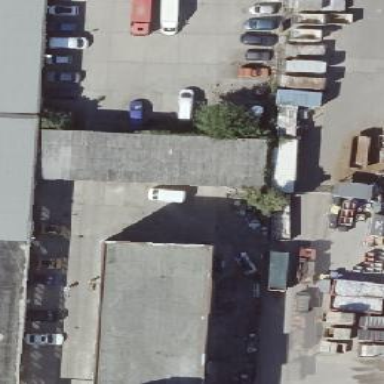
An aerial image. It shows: Commercial building with double saltbox roof shape.